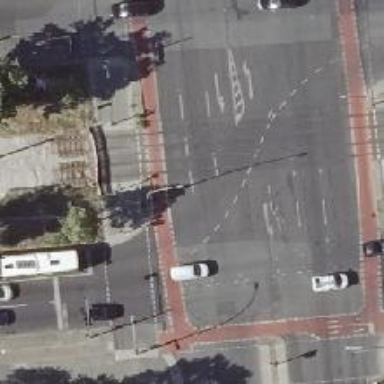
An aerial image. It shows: Tram level crossing on railway.